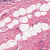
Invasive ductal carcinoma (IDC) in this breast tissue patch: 0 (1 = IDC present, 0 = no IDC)